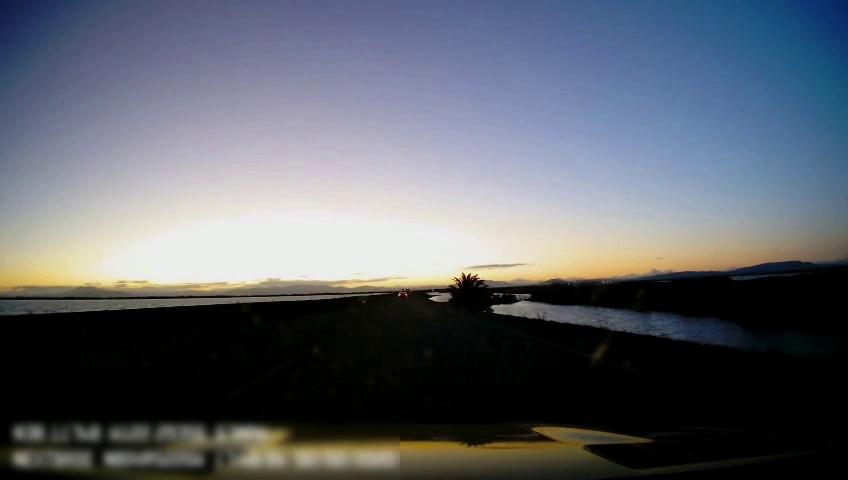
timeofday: Dusk/Dawn/Twilight
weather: Sunny
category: Drivable Space
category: Vehicles | Car
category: Lanes | Current Lane
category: Lanes | Current Lane